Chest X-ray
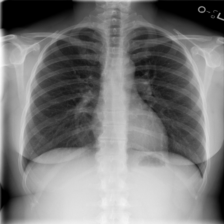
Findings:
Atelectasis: negative
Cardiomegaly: negative
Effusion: negative
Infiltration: negative
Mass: negative
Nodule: negative
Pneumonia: negative
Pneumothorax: negative
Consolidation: negative
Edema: negative
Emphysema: negative
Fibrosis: negative
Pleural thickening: negative
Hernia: negative